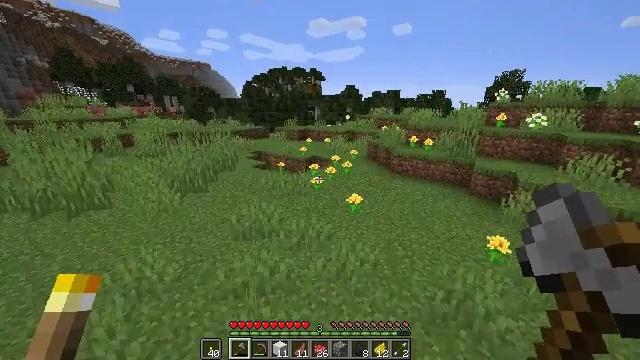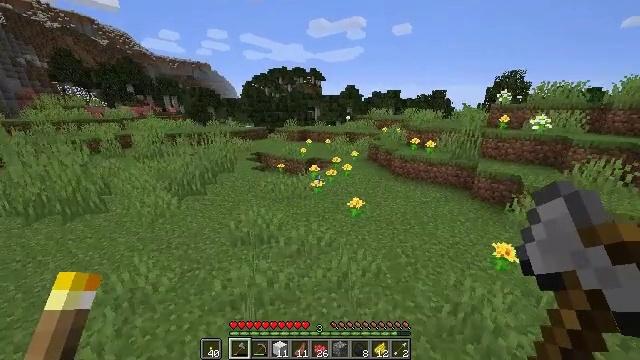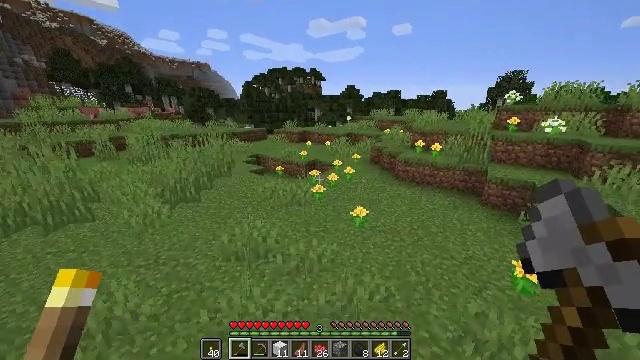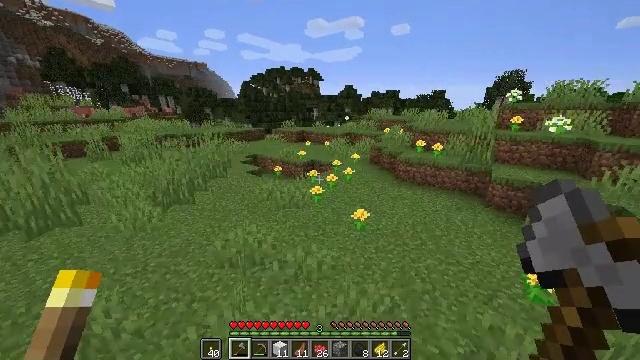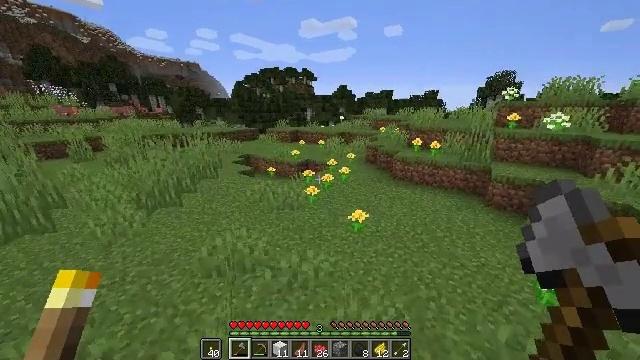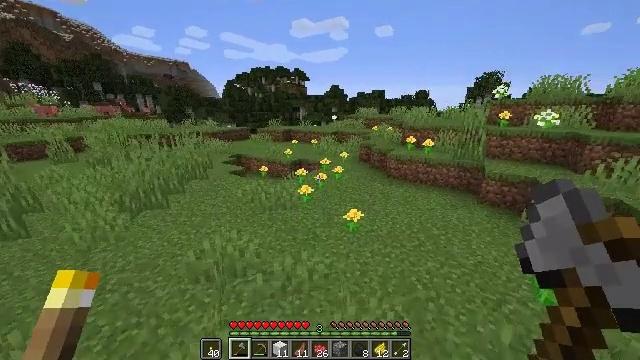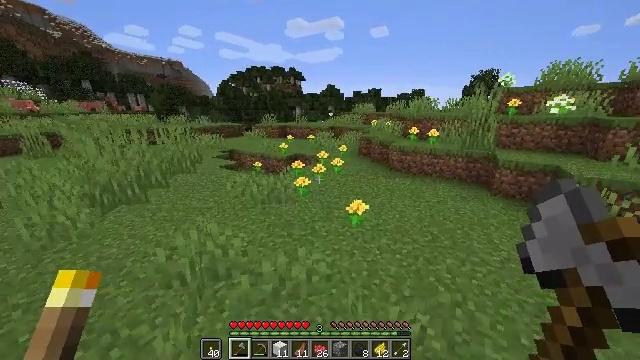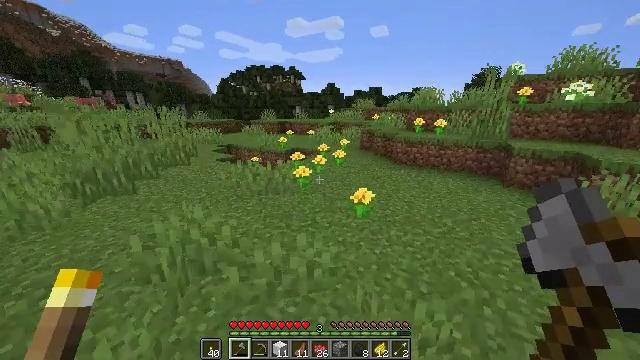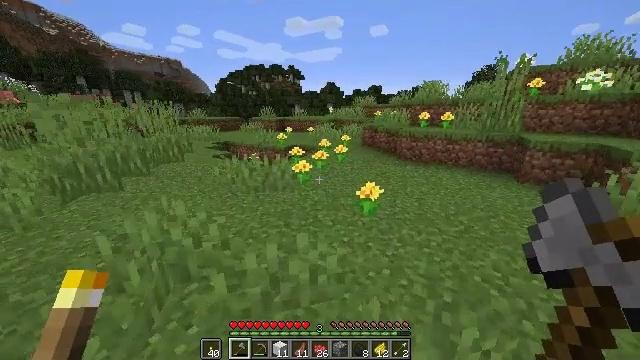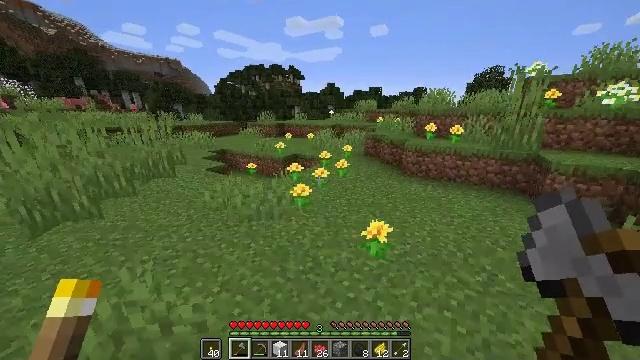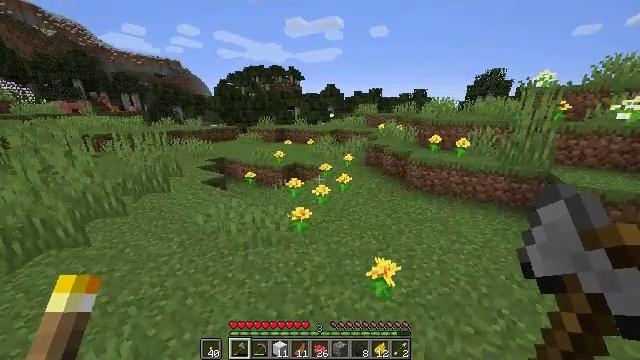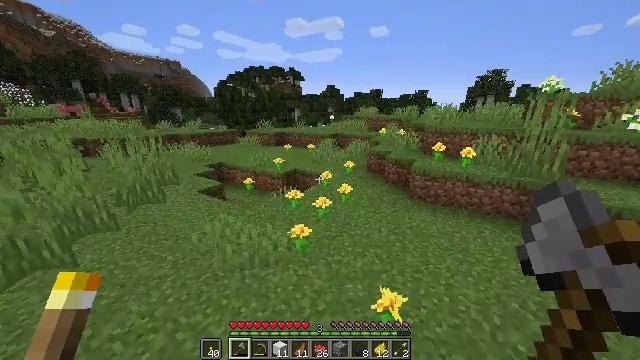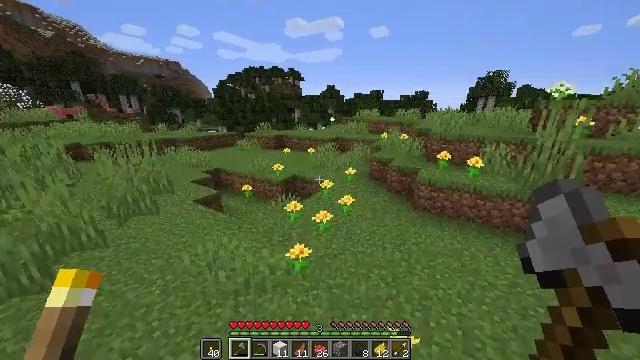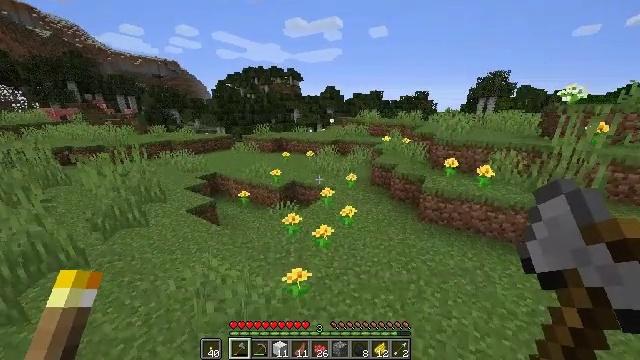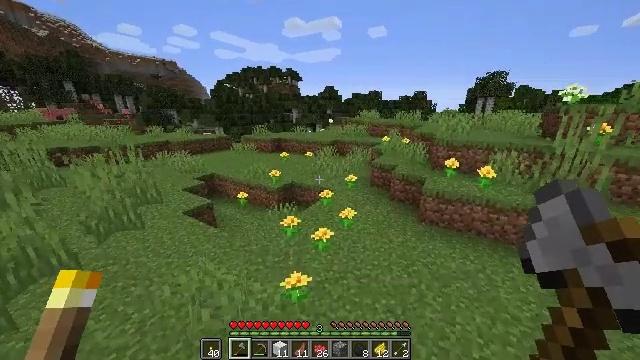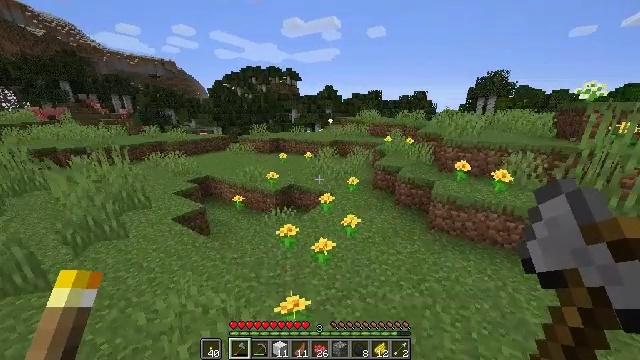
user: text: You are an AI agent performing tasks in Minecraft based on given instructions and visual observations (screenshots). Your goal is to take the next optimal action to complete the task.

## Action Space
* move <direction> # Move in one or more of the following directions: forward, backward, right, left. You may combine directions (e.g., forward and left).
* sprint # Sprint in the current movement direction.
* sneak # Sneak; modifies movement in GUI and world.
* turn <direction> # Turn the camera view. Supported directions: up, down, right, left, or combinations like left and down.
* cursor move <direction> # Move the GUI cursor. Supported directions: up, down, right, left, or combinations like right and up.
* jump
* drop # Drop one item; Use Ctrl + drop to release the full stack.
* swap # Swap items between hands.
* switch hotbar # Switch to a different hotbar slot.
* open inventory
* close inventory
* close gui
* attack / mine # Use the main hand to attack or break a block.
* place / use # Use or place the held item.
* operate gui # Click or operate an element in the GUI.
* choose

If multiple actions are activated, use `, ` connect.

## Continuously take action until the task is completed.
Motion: motion action
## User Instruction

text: Harvest the oxeye daisy.
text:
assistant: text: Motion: move forward, jump
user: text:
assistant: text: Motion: move forward, jump
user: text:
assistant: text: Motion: move forward, jump
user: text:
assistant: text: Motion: move forward, turn right, jump
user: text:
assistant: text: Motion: move forward, turn right, jump
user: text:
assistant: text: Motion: move forward, turn right, jump
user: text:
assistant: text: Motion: move forward, jump
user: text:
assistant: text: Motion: move forward, jump
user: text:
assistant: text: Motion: move forward, jump
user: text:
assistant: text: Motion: move forward, jump
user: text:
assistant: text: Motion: move forward, jump
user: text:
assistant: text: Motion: move forward, jump
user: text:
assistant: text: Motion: move forward, jump
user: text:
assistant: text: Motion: move forward, jump
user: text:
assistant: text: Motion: move forward, jump
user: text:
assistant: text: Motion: move forward, jump
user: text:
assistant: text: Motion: move forward, jump
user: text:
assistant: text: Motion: move forward, jump
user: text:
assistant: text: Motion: move forward, jump
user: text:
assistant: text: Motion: move forward, jump
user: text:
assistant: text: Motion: move forward
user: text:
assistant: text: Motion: move forward
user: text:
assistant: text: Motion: move forward
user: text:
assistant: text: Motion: move forward
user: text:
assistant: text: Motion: move forward
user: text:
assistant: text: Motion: move forward
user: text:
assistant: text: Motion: move forward
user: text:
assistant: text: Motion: move forward
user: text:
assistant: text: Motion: move forward
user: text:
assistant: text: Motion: move forward